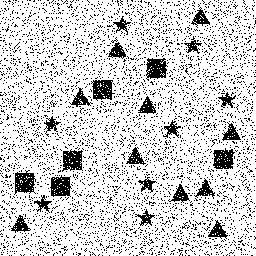
Squares: 6
Triangles: 10
Stars: 8
Total shapes: 24